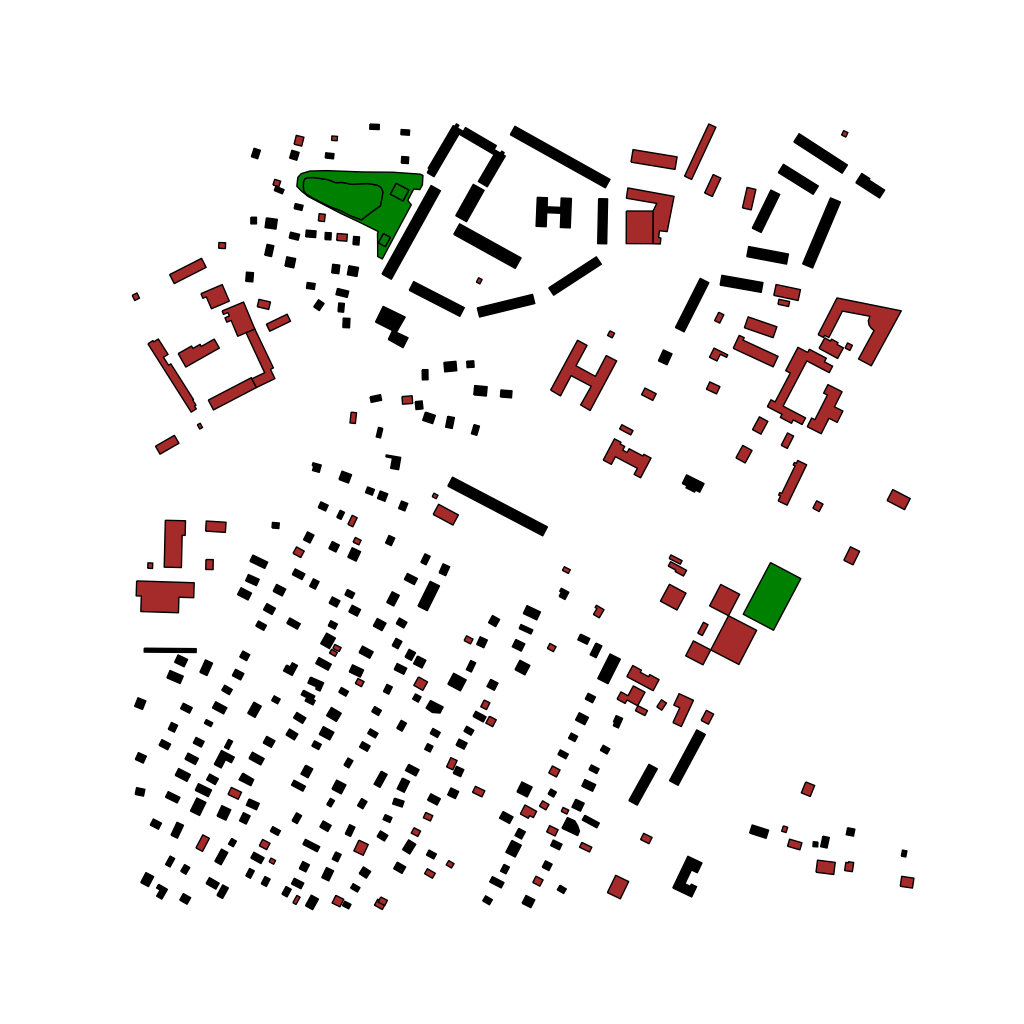
Tags: overhead vector_map, business, industrial, recreation, residential, special, historical, modern, soviet, high_rise, individual_rise, low_rise, medium_rise, density_2, Building, Facility, Park, 1.0 km²